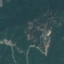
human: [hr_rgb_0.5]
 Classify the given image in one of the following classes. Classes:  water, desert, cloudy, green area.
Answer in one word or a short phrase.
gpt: green area